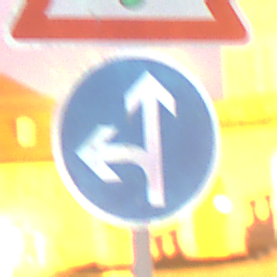
Verkehrszeichen: VorgeschriebeneFahrtrichtungGeradeausOderLinks
Zusatzzeichen oben: Lichtzeichenanlage
Umgebung: Outdoor, Suburban
Tageszeit: Night
Wetter: PartlyCloudy
Licht: Artificial
Jahreszeit: NotSpecified
Kontrast: HighContrast